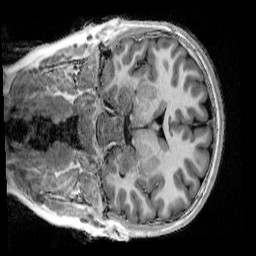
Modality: UNIT1_denoised
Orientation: coronal
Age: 10
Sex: male
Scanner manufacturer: siemens
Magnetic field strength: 3 T
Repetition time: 4 s
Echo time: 0.00303 s